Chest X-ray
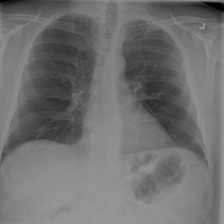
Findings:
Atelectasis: negative
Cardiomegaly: negative
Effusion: negative
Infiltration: negative
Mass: negative
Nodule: negative
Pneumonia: negative
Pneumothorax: negative
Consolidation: negative
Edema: negative
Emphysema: negative
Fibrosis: negative
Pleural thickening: negative
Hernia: negative